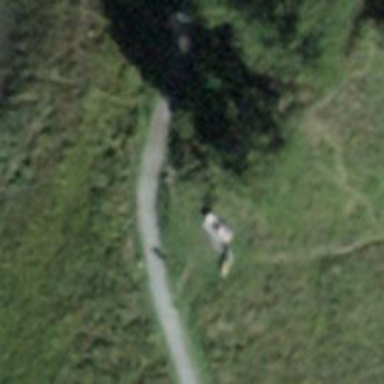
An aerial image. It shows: Bench.